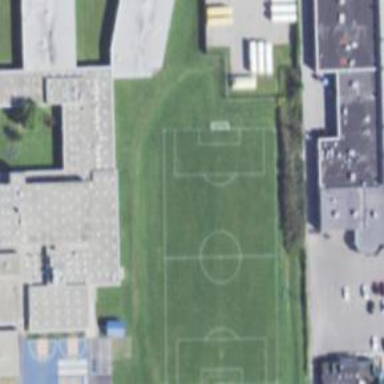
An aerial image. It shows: Soccer pitch for leisure land activities.